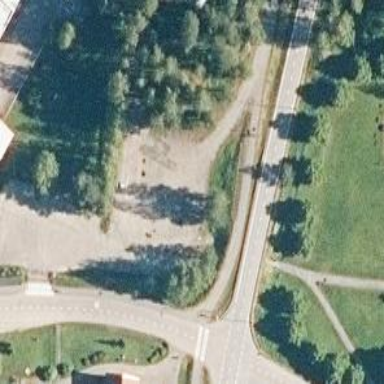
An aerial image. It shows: Cycleway.